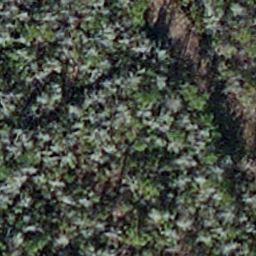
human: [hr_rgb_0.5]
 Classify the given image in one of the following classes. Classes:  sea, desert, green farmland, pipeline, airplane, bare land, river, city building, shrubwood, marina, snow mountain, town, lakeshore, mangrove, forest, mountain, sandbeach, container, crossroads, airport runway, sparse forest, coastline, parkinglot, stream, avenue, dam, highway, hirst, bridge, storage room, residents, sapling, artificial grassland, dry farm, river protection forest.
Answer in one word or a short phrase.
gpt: sapling